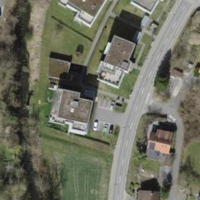
EUNIS habitat code: 54
Species observed at this site:
Vicia sepium
Levisticum officinale